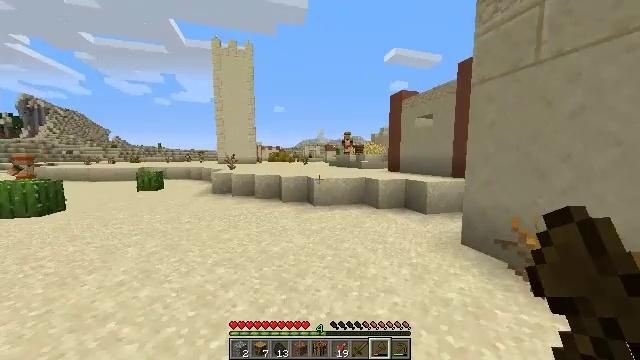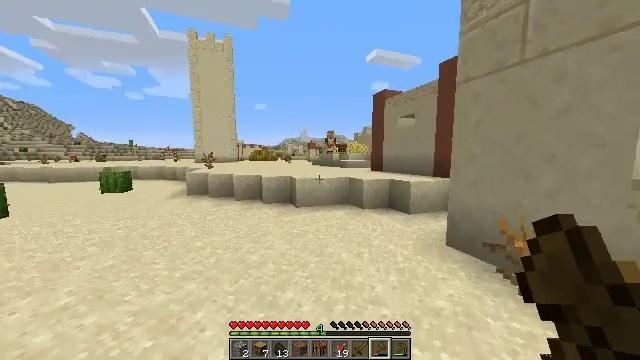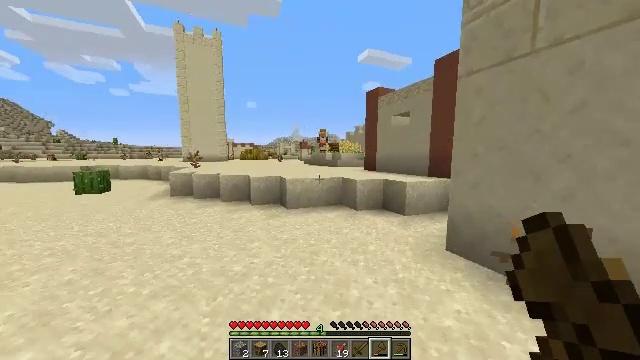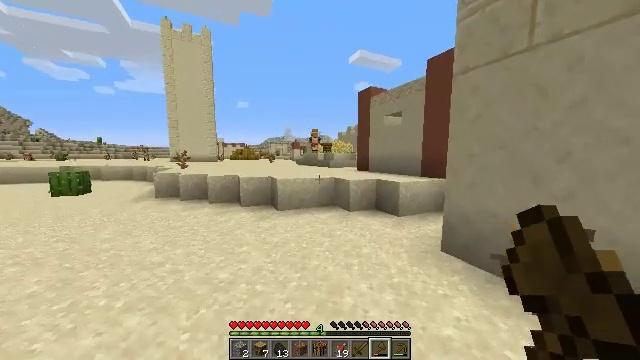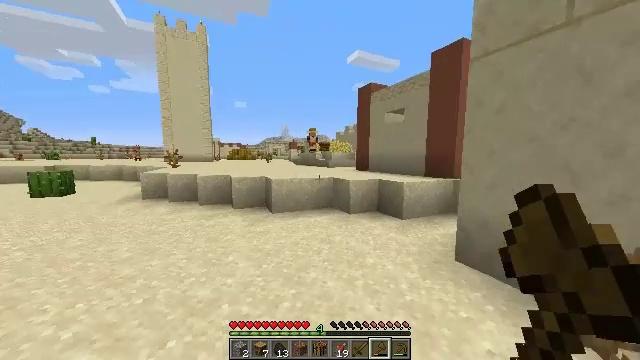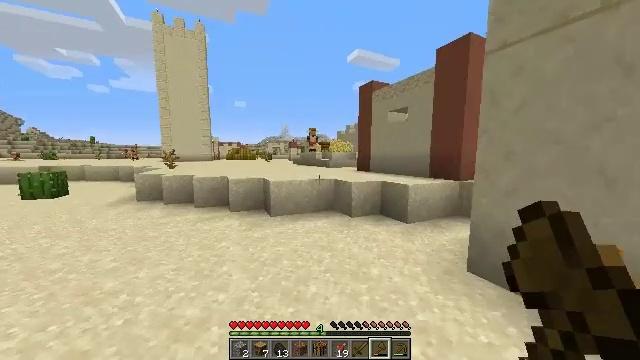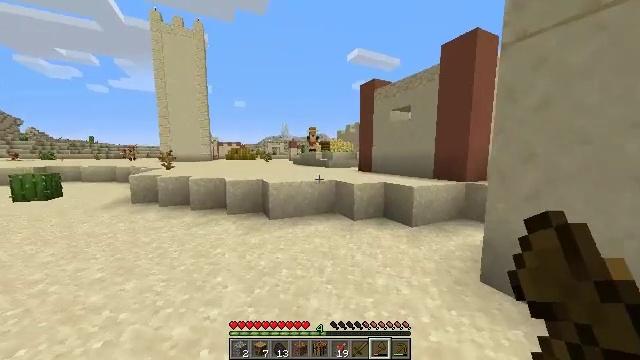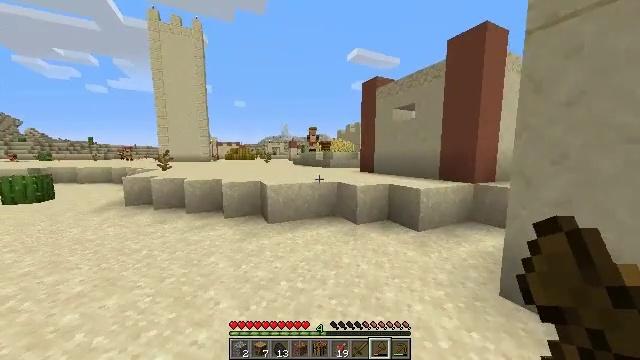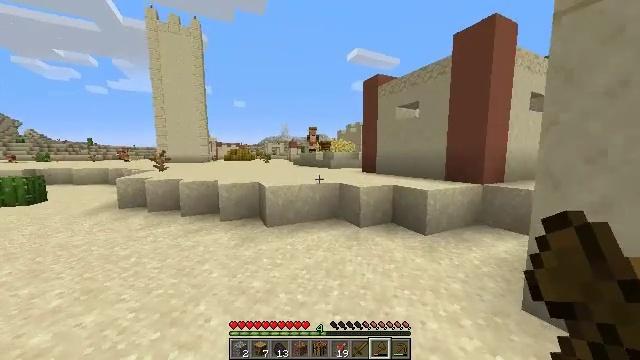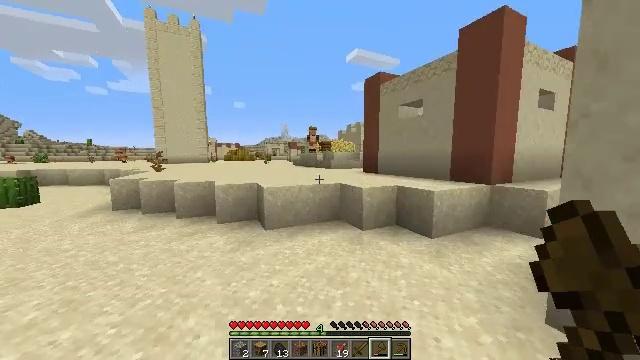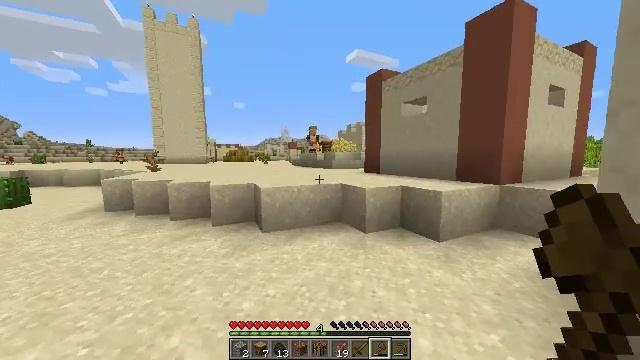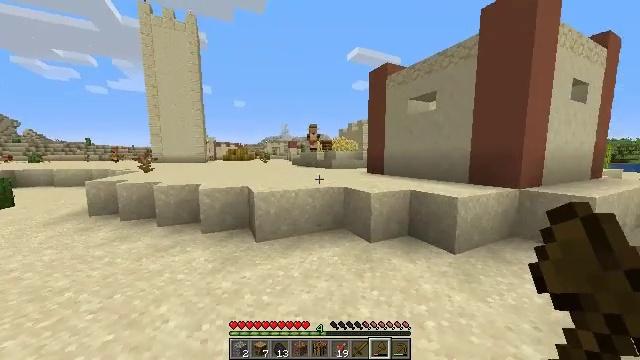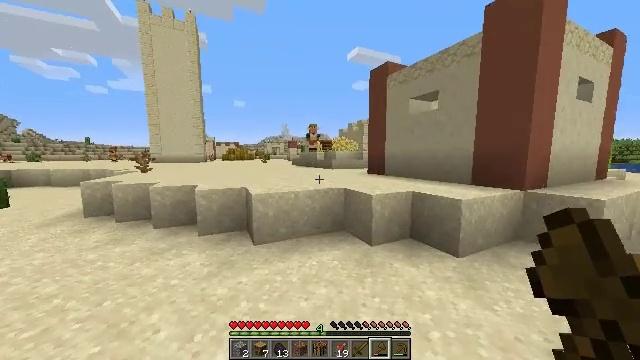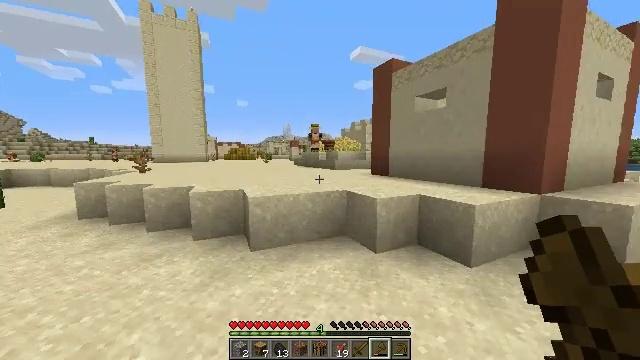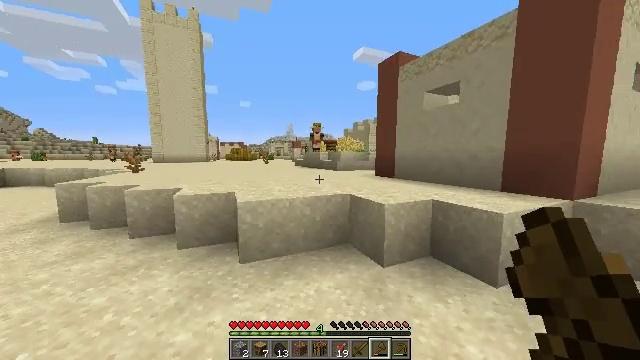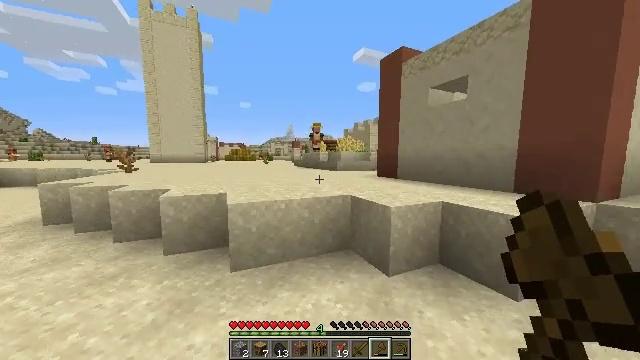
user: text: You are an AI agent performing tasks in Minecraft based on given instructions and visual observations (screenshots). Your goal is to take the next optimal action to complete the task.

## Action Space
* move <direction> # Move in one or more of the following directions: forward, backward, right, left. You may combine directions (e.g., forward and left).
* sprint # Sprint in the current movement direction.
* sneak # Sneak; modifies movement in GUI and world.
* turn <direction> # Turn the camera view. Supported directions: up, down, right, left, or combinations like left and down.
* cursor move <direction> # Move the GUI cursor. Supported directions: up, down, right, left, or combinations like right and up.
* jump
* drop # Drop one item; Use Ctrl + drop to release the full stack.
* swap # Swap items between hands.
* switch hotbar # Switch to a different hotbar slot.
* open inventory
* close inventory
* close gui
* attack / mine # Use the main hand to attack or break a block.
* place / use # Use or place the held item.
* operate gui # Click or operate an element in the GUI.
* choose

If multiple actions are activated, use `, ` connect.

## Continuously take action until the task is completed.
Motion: motion action
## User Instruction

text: Break the hay block to collect it.
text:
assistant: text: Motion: move forward, turn right
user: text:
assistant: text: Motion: move forward, turn right
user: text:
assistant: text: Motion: move forward, turn right
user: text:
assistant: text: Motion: move forward
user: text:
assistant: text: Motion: move forward
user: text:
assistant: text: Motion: move forward
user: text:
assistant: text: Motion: move forward
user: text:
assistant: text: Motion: move forward
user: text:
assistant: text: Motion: move forward
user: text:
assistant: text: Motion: move forward
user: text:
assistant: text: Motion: move forward
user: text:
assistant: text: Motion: move forward
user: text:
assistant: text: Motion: move forward
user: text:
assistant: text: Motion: move forward
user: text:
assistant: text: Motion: move forward
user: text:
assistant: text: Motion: move forward
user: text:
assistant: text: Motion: move forward
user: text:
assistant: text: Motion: move forward
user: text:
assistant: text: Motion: move forward, jump
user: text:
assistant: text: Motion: move forward, jump
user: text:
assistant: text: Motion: move forward, jump
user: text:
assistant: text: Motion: move forward, jump
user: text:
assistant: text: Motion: move forward, jump
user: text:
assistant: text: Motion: move forward, jump
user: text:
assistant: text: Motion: move forward, jump
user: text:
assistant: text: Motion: move forward
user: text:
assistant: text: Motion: move forward
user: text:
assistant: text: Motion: move forward, turn right
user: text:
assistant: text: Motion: move forward, turn right
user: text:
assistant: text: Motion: move forward